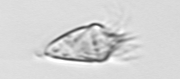
Label: Paratontonia_gracillima